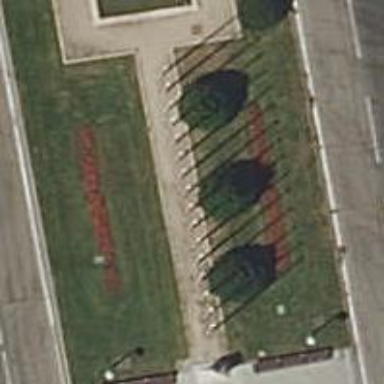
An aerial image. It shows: Flagpole structure.